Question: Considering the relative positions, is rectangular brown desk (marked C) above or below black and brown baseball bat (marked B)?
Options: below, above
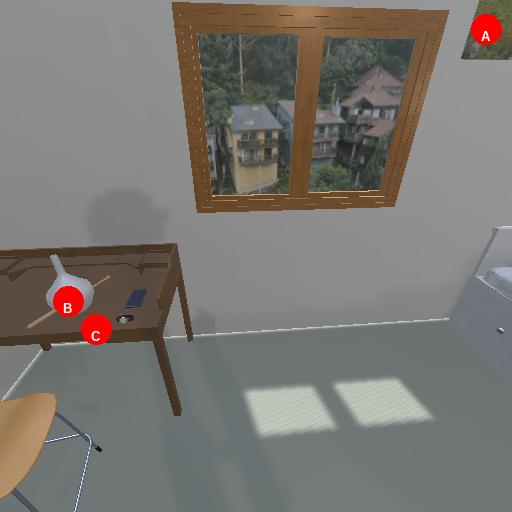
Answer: below